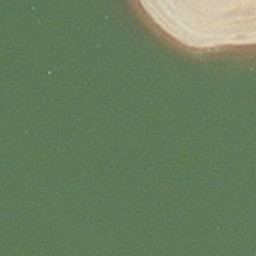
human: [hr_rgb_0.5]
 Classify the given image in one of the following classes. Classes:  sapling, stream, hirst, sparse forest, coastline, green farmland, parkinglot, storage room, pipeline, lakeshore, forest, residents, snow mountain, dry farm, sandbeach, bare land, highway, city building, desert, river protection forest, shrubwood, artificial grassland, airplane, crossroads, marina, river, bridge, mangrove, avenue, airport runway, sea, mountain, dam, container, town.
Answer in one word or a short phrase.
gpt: hirst